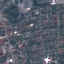
Land use / land cover: Residential